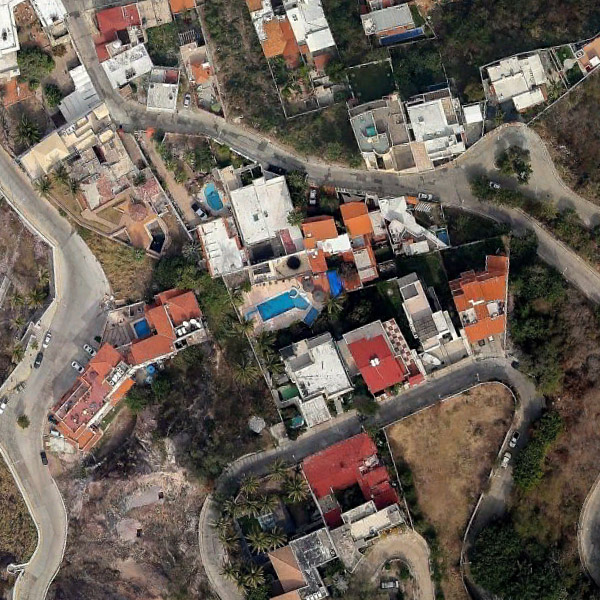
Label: Resort